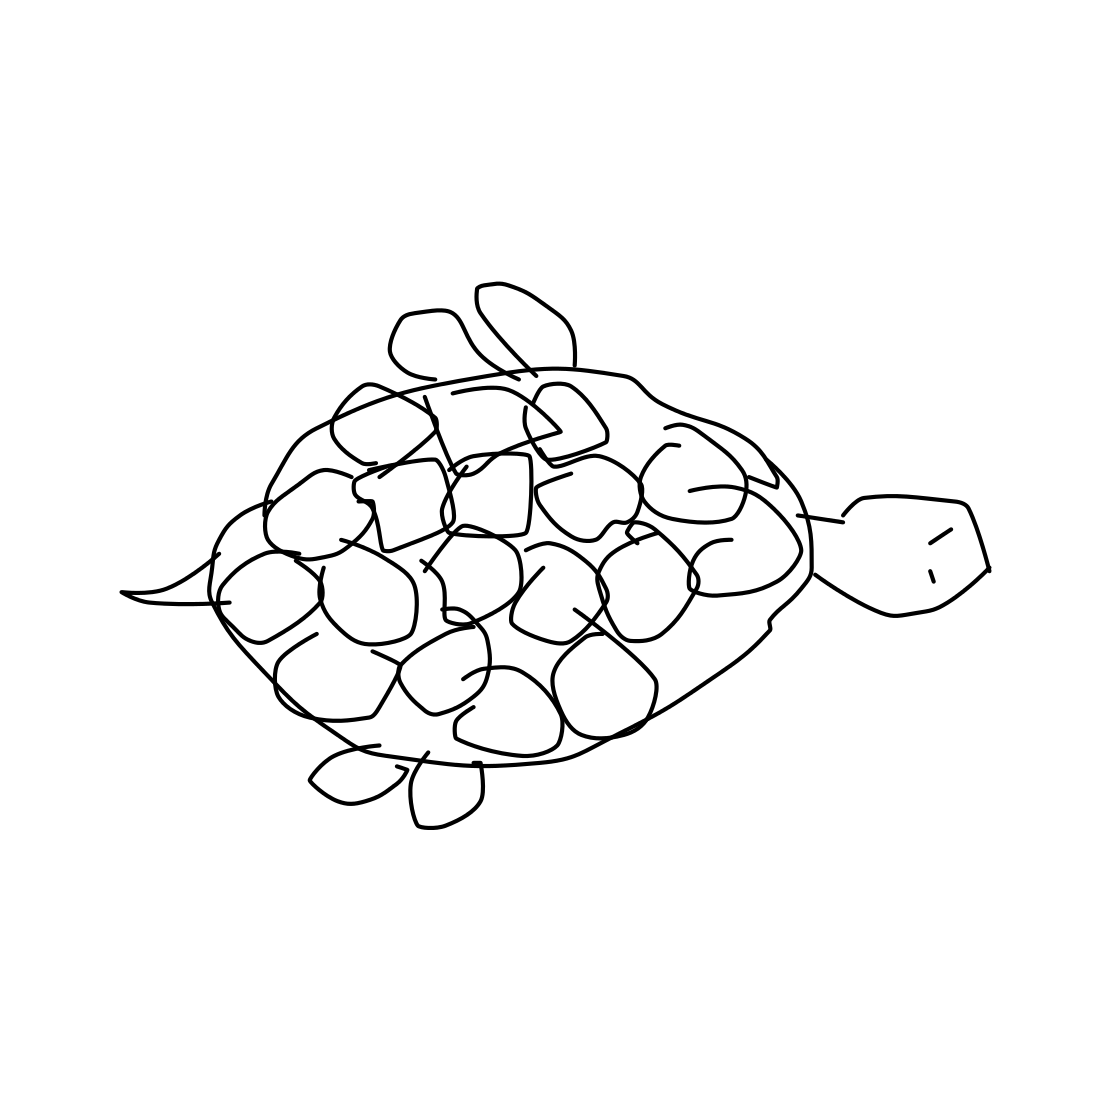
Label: sea turtle